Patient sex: F
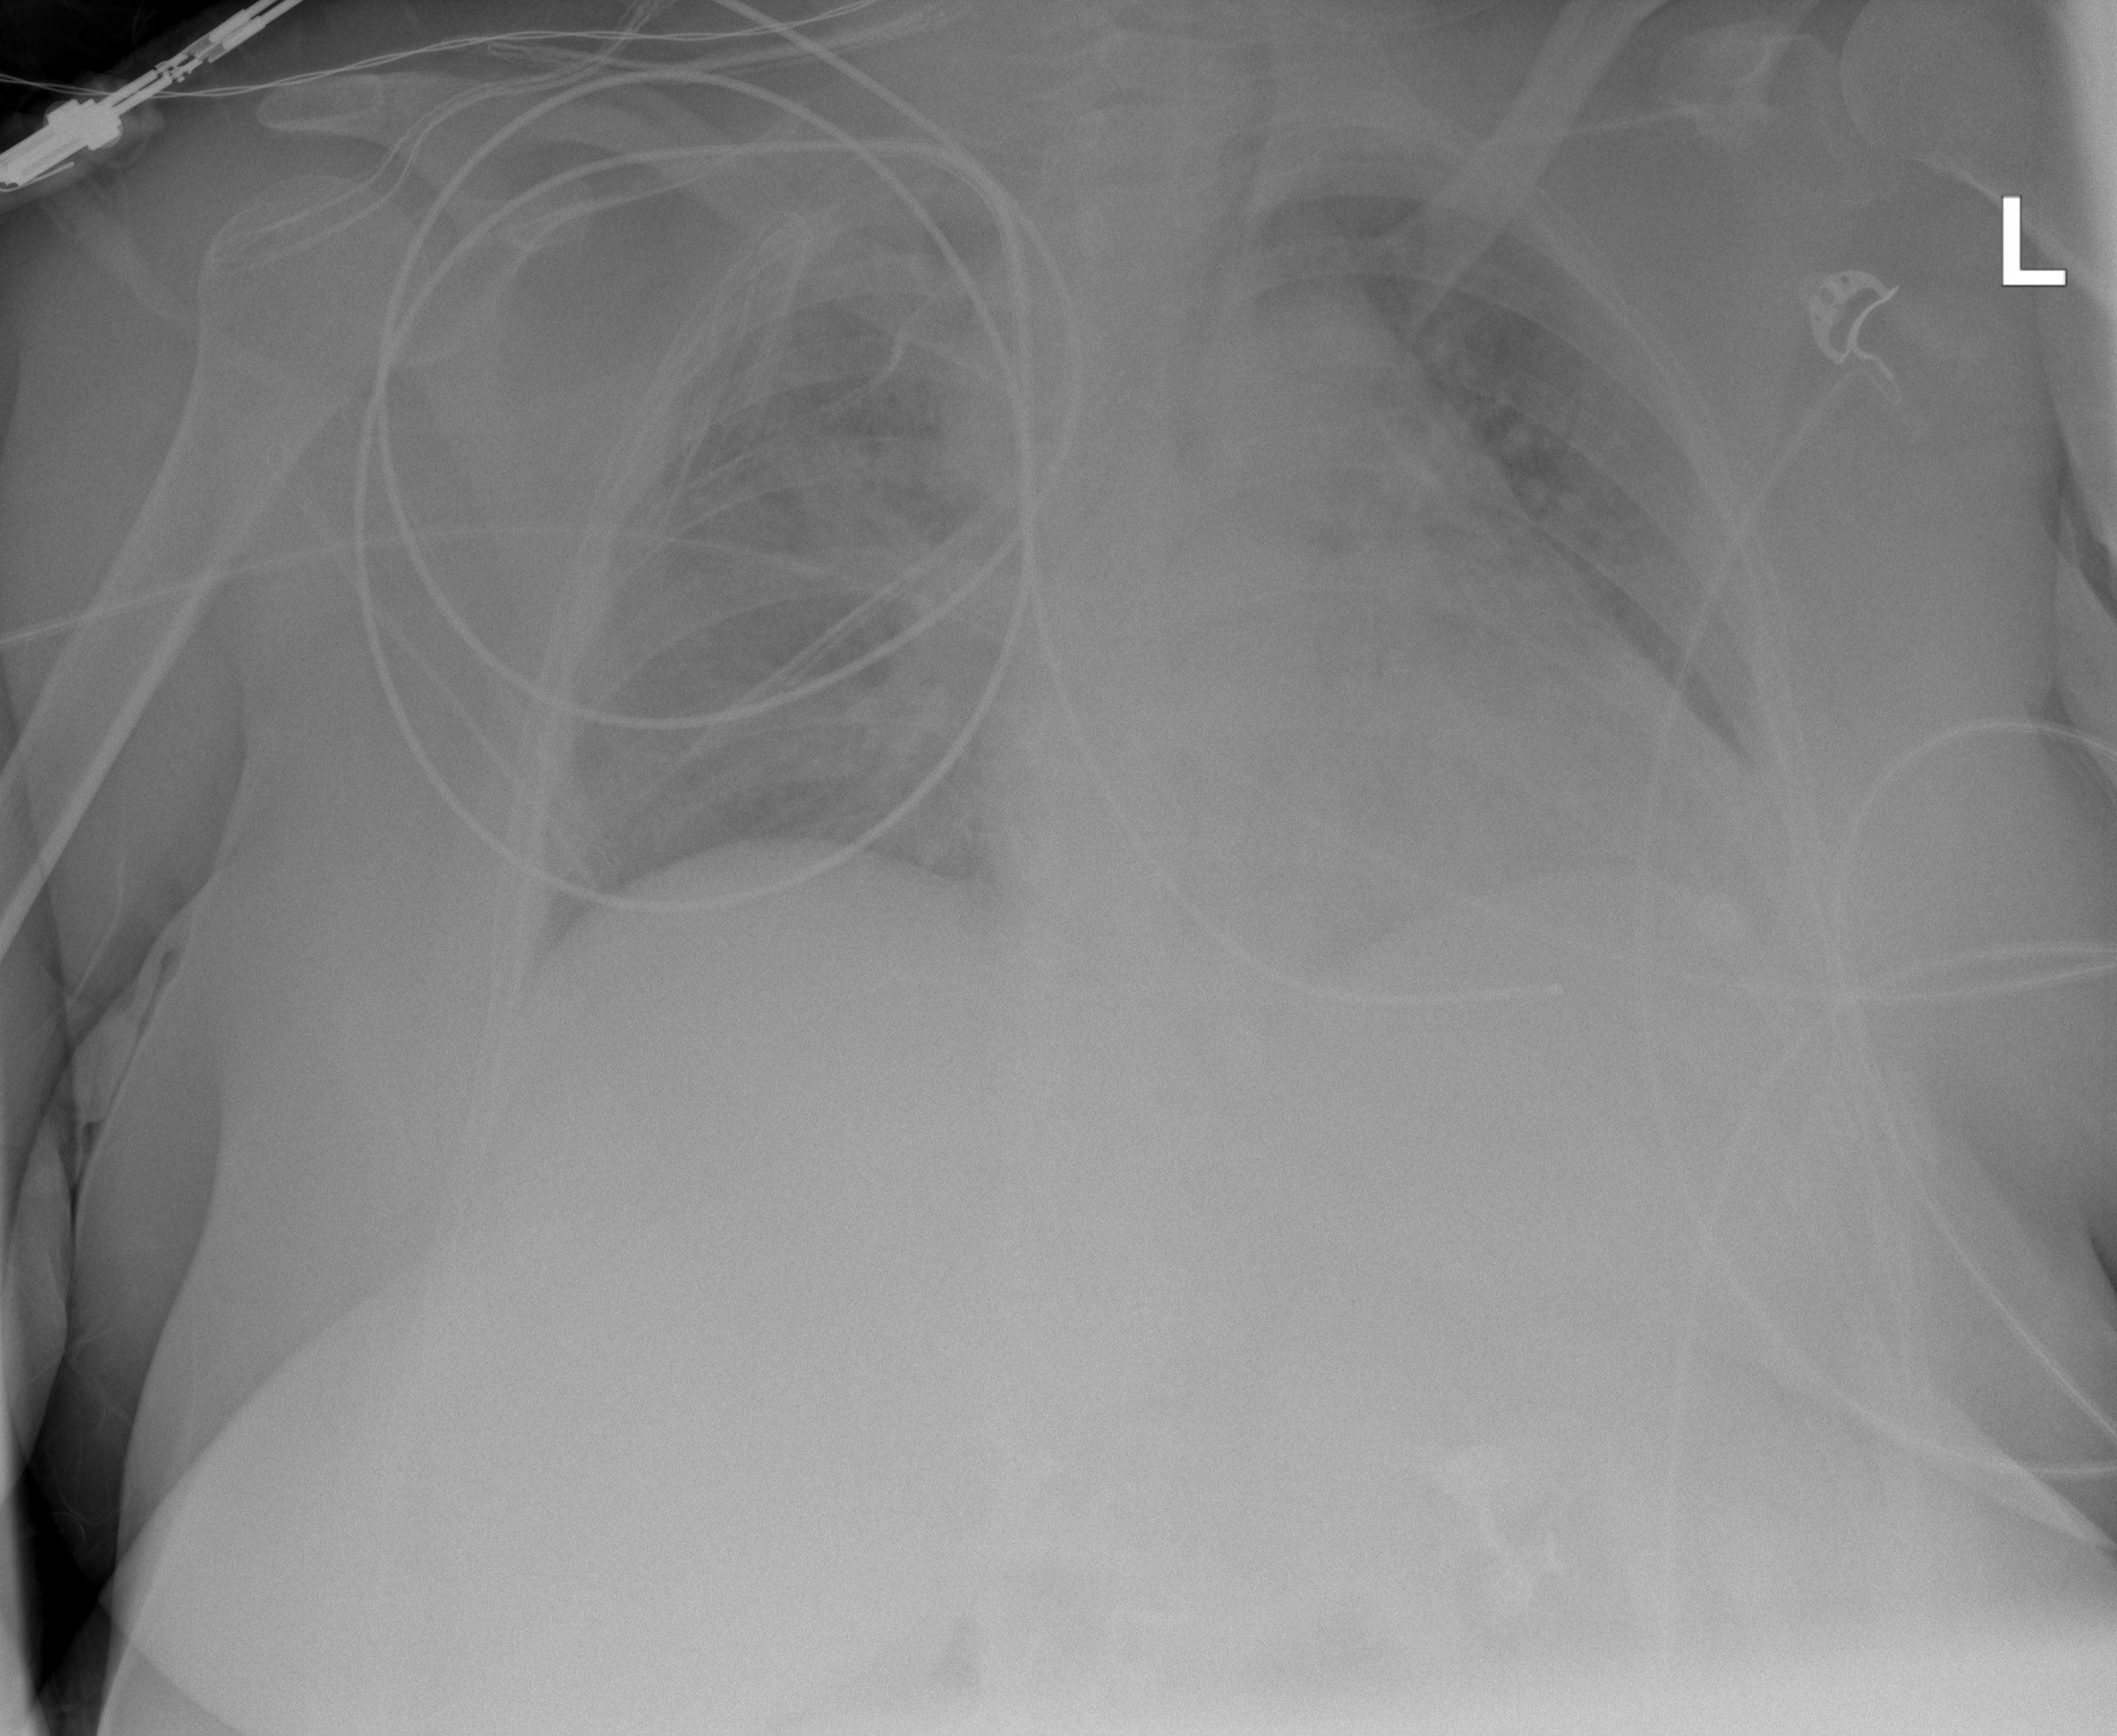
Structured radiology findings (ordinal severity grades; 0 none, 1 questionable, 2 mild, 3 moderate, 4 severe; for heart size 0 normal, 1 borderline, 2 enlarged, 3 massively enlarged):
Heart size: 2
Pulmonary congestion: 3
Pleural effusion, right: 0
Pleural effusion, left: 1
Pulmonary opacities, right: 2
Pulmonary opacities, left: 2
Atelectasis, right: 0
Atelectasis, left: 0